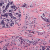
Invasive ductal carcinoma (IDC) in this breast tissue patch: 0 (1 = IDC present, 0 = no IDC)